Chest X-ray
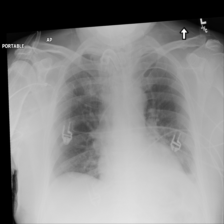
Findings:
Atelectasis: positive
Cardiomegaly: negative
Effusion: positive
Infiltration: negative
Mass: negative
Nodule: negative
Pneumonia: negative
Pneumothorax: negative
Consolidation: negative
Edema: negative
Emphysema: negative
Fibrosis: negative
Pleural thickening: negative
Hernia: negative